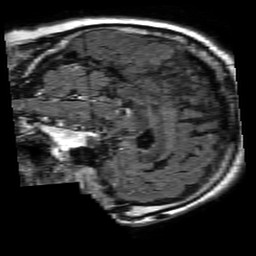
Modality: FLAIR
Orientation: sagittal
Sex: male
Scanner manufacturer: philips
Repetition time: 11 s
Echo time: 0.125 s